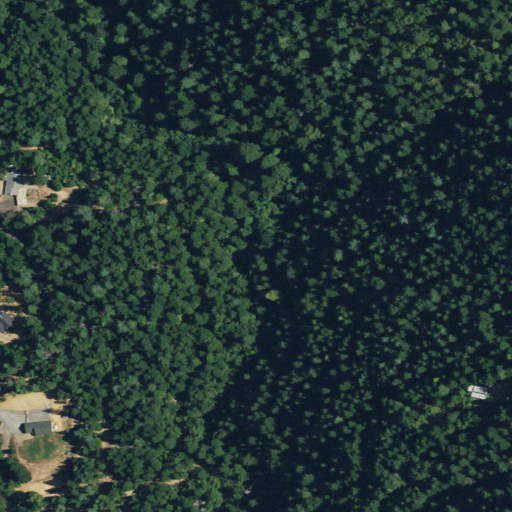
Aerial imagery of valley in California named Hog Canyon containing evergreen forest, mixed forest, open development, low intensity development, and medium intensity development